Question: I would like to put names (7, 8, 9) of each object from 'combinationsFormController' into array.
The image comes from Firebug.

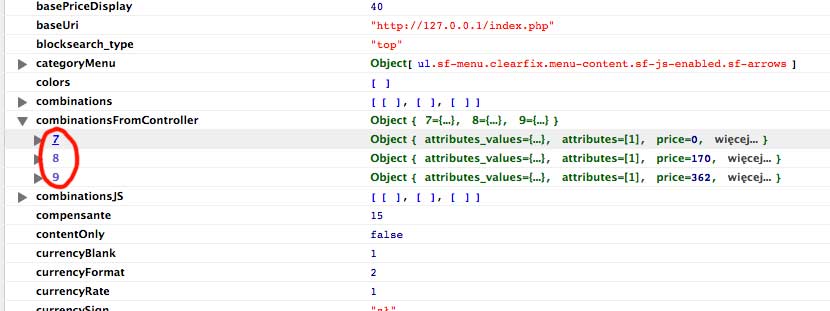
Answer: Something like this, <URL>:
'''
var combinationsFormController = {
prop1: {'prop1':7},
prop2: {'prop2':8},
prop3: {'prop2':9},
1: {'prop1':7},
2: {'prop2':8},
3: {'prop2':9},
7: {'prop1':7},
8: {'prop2':8},
9: {'prop2':9},
};
var arrProps=[];
for ( property in combinationsFormController ) {
if (combinationsFormController.hasOwnProperty(property))
{
console.log( property );
arrProps.push(property)
}
}
'''